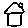
Label: house